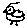
Label: bird